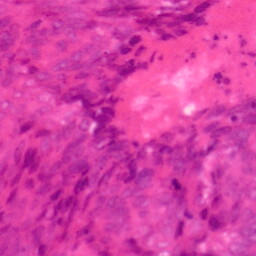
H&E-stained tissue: Colon